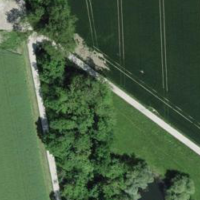
EUNIS habitat code: 52
Species observed at this site:
Helophilus trivittatus
Meliscaeva auricollis
Eristalis arbustorum
Eupeodes luniger
Eristalis pertinax